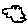
Label: cloud